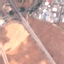
Land use / land cover class: Highway